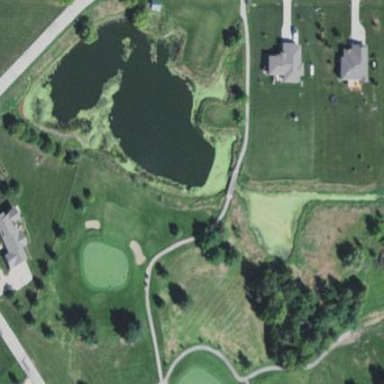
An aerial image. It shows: Rough area in golf course.